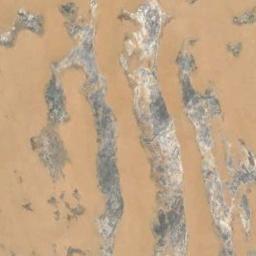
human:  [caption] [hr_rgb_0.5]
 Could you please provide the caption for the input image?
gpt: There are several strips of rock in this desert .

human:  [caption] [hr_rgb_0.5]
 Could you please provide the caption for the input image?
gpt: This is a yellow desert with several strips of gray-black rock .

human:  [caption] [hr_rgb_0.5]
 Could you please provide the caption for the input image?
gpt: The desert has deep yellow sand and some decayed rocks  .

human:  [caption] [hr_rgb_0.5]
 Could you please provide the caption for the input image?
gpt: There are yellow desert with lines of bare land .

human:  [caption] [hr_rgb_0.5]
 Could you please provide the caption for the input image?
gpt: A desert covered by sand and indistinct rocks .